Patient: sex F, age 28
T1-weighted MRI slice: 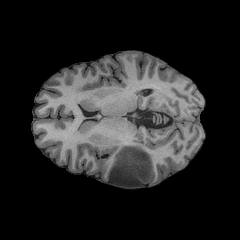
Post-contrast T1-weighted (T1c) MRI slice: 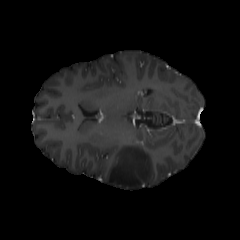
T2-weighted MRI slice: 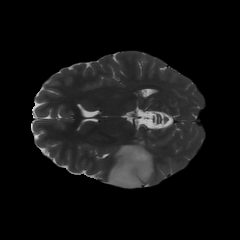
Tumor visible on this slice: yes
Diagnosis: Astrocytoma, IDH-mutant
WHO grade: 2